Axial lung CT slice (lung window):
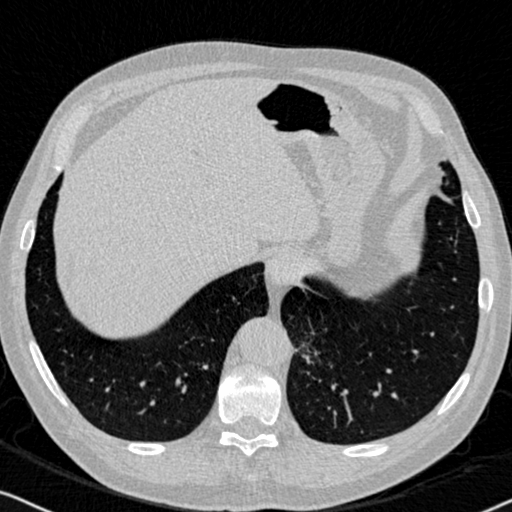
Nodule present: no